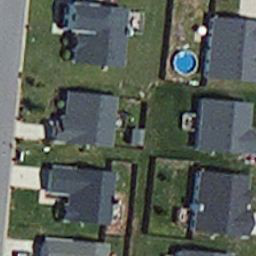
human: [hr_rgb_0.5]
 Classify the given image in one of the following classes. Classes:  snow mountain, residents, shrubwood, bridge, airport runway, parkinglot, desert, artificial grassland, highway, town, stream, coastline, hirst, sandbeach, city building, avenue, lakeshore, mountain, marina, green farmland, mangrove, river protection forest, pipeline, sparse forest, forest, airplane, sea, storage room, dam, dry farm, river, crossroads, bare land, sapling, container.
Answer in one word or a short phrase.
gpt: residents